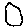
Label: hexagon